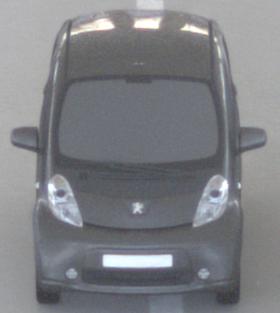
Make: Peugeot
Model: iOn
Detailed model: iOn
Model produced from: 2010/12
Model produced until: 2013/02
Doors: 5
Color: gray
Road condition: dry road
Daytime: morning or afternoon
Contrast: low contrast